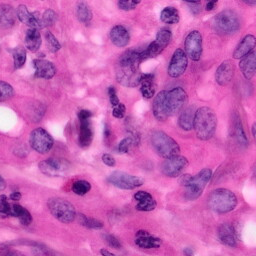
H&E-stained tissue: Pancreatic